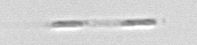
Label: Leptocylindrus